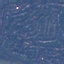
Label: Residential